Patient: sex F, age 58
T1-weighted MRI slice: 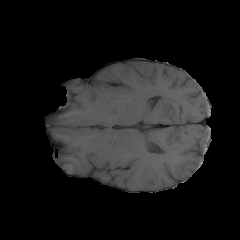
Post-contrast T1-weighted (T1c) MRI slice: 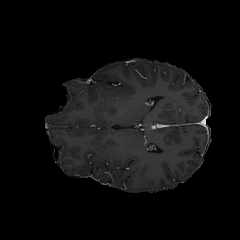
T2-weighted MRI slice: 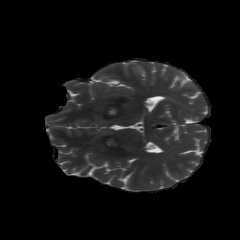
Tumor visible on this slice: no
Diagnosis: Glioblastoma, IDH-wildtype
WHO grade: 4